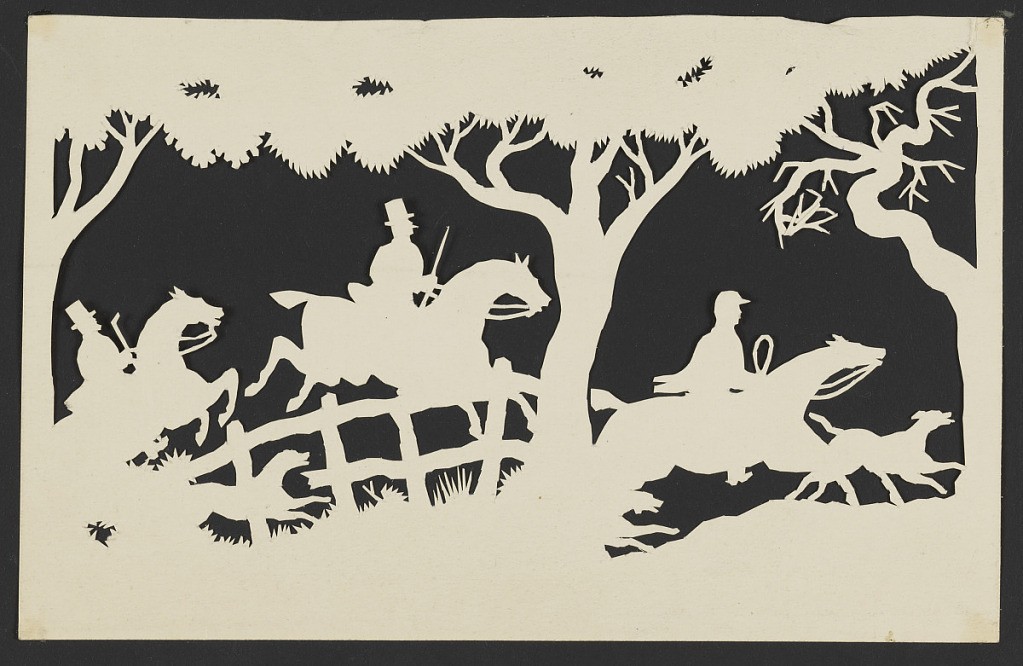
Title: Fox Hunters in the Chase
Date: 1850–1875
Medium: Silhouette of white paper, cut out, on black paper mount
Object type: Silhouette
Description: Fox hunters in the chase.